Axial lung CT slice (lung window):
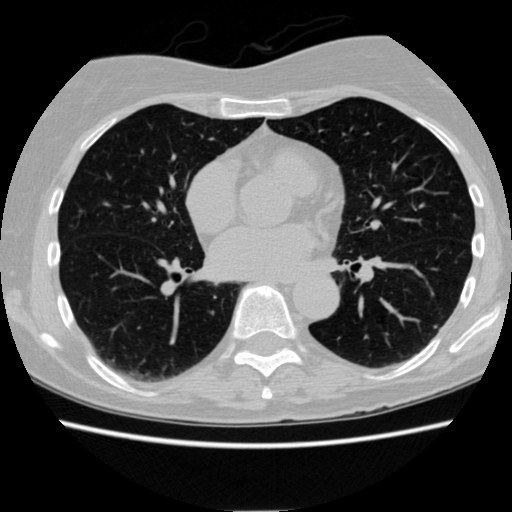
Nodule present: yes
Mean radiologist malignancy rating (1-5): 1